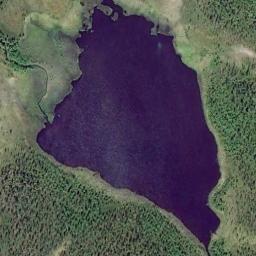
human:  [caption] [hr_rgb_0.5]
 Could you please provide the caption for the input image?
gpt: Many trees are around the lake .

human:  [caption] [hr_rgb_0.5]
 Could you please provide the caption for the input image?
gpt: The lake lies in the dense forest and the water is dark blue .

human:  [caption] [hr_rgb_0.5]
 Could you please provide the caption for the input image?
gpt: The lake is dark green .

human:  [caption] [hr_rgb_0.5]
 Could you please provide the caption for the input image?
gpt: An almost triangular blue lake on the ground with lush green vegetation .

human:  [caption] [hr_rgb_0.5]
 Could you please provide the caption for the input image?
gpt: There are many green trees around the blue lake .